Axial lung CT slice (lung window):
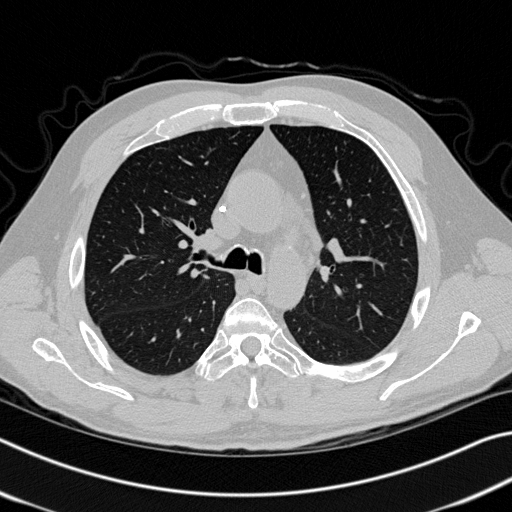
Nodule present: no